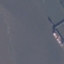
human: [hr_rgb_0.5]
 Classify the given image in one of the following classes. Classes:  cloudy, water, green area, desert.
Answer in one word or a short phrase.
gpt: water